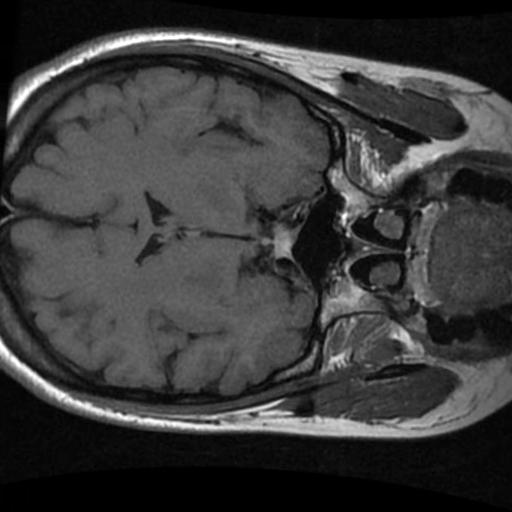
Label: brain_tumor